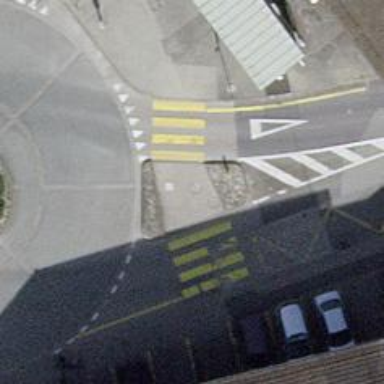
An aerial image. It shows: Kerb serving as barrier.